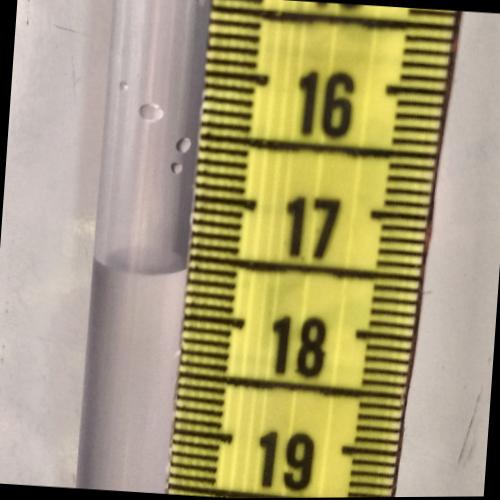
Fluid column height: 17.6 cm